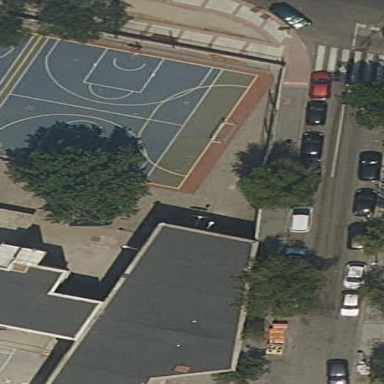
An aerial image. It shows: Basketball court in the leisure land pitch.